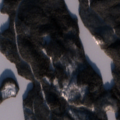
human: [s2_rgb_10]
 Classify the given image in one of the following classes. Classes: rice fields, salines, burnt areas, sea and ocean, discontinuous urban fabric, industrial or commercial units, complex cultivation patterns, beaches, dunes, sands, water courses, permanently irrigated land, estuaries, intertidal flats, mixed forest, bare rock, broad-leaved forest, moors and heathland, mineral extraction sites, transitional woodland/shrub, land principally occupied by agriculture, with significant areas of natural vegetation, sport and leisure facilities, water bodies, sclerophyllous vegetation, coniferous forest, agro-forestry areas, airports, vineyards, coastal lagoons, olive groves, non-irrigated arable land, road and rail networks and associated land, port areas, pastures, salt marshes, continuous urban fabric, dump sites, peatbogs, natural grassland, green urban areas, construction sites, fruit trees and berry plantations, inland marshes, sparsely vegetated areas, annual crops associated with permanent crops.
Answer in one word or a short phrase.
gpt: coniferous forest, water bodies